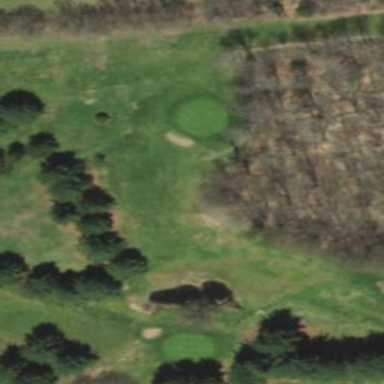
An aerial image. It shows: Golf fairway in the image.